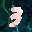
Label: 3